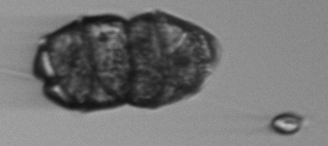
Label: Margalefidinium